Aerial crown-view tile of a tropical tree (Barro Colorado Island, Panama), acquired 20250217:
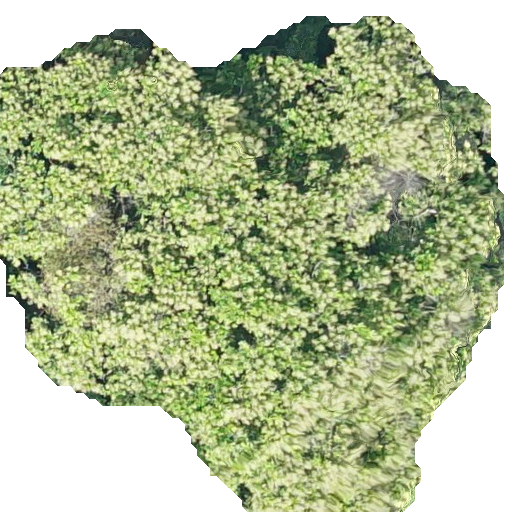
Species: Anacardium excelsum
GBIF accepted scientific name: Anacardium excelsum
Crown area: 295.328 m²